Interaction volume radius: 5 \u00c5
Interaction volume height: 25 \u00c5
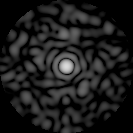
Disorder parameter: 0.7765